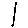
Label: line